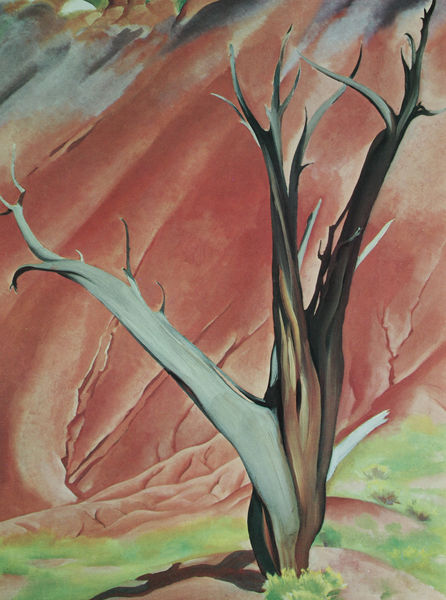
Titel: Gerald's Tree I
Künstler: Georgia O'Keeffe
Schlagwörter: baum, berg, felsen, schatten, grün, ocker, sand, äste, braun, grau, holz, licht, schwarz, weiss, gras, rot, tod, tot, ast, baumstamm, erde, natur, stamm, zweige, sonne, realismus, pflanze, tal, fels, sonnenlicht, wüste, gewächs, steppe, dürr, verdorrt, kaktee, kaktus, blattlos, canyon, triebe, stacheln, o'eeffe, georgia o'eeffe, astgabelung, astgebelung